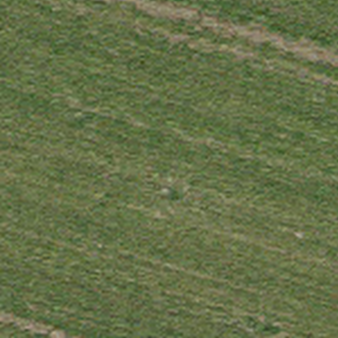
Label: other